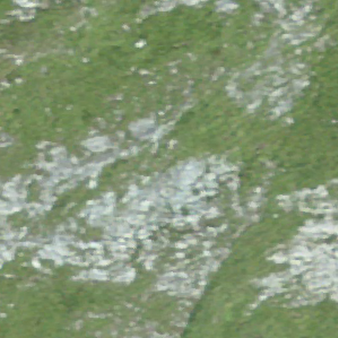
Label: other